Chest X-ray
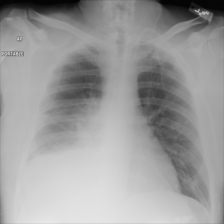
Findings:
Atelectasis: negative
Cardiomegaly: negative
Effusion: negative
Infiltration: negative
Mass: negative
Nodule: negative
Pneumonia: negative
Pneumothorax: negative
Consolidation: negative
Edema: negative
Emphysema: negative
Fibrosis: negative
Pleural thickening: negative
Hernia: negative